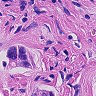
Metastatic tissue present: yes